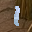
Label: 1